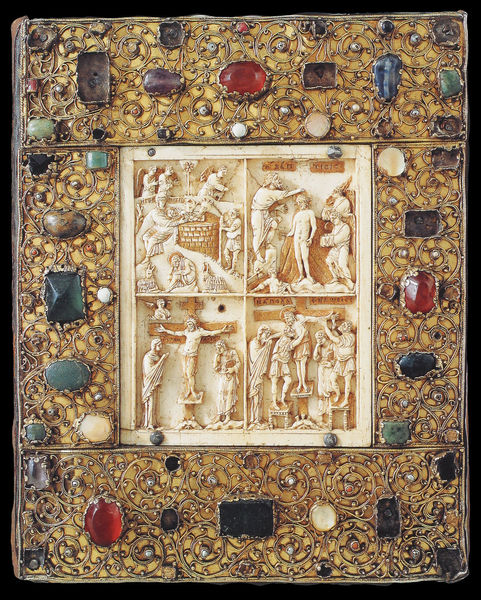
Titel: Otto - Adelheit - Evangeliar (Buchdeckel)
Standort: Quedlinburg (EU - D - Sachsen-Anhalt)
Schlagwörter: blau, grün, schmuck, weiss, rot, ornament, johannes, tod, tot, trauer, bildnis, kirche, gold, edelsteine, perle, relief, metall, deckel, buch, kreuz, mosaik, schnitzerei, buchdeckel, einband, kristall, christus, jesus, kreuzigung, edelstein, taufe, maria, opal, ziseliert, geschnitzt, amethyst, elfenbein, passion, ziselierung, goldschmiedearbeit, leidensweg, kreuzesabnahme, reliev, goldschmiede, klreuzigung